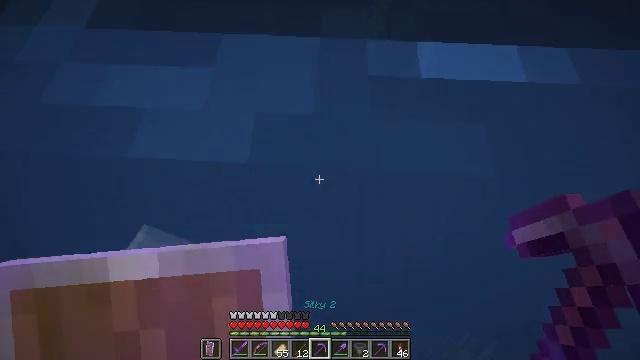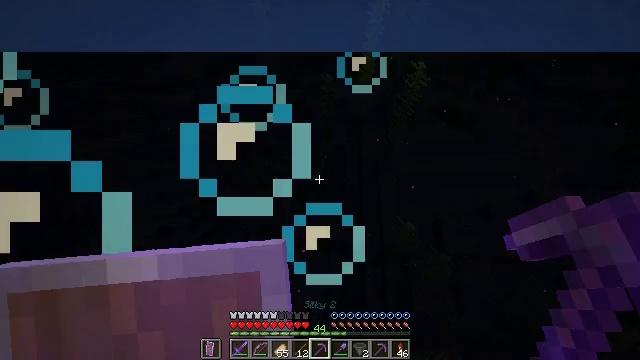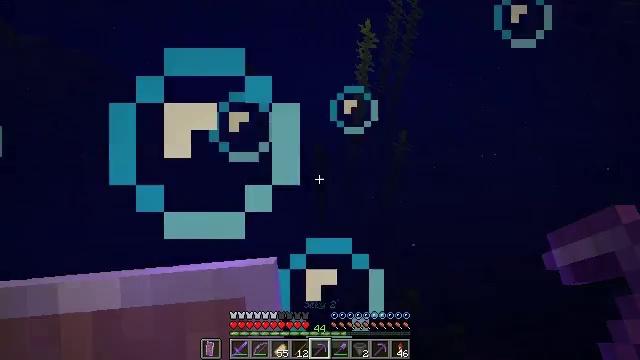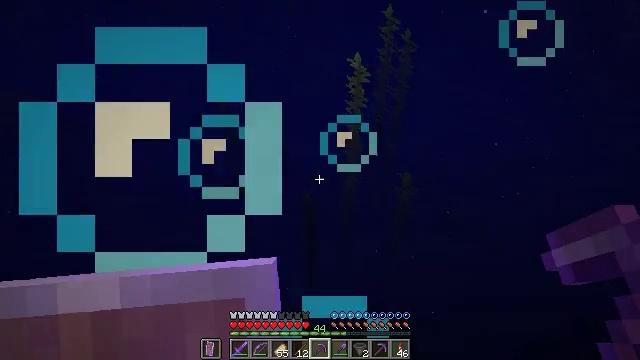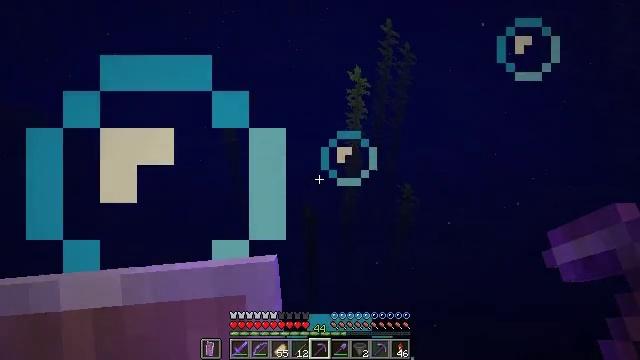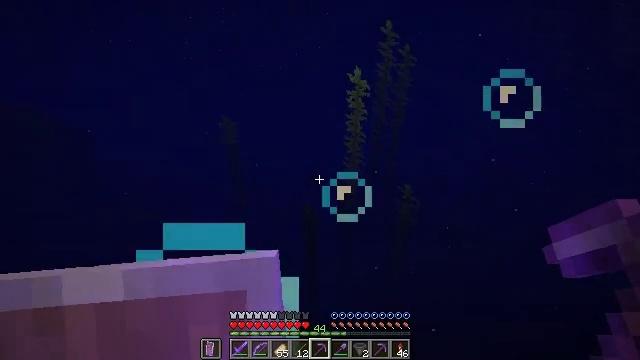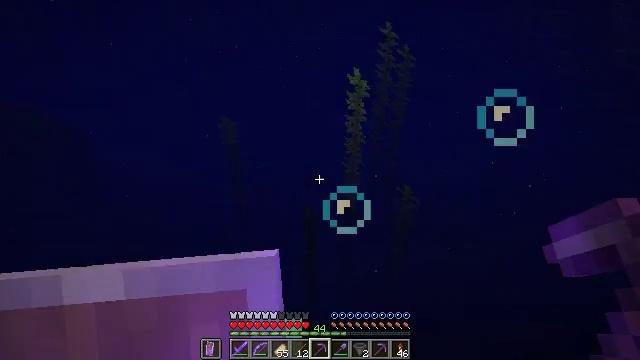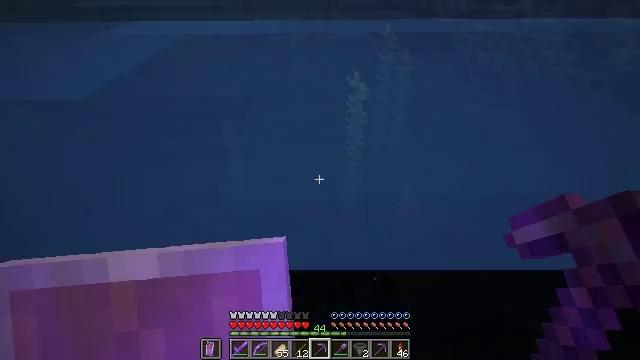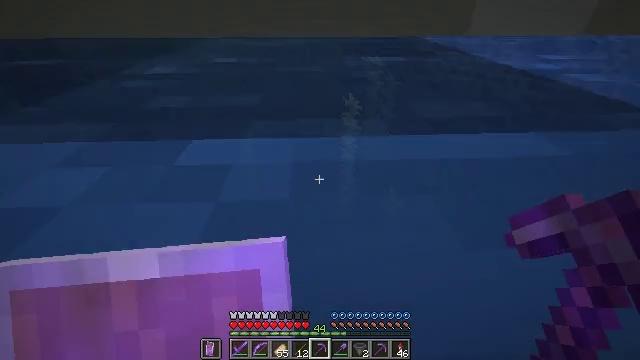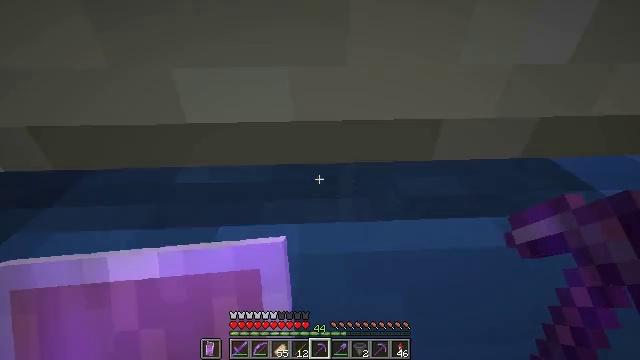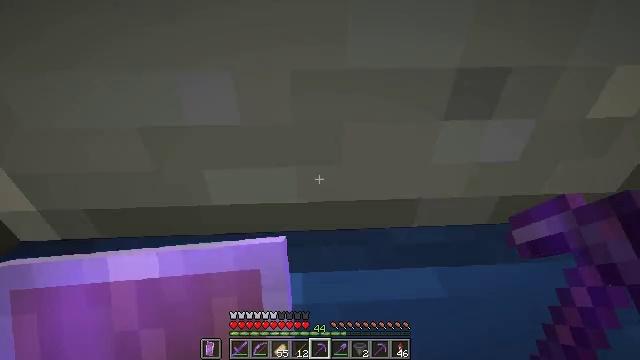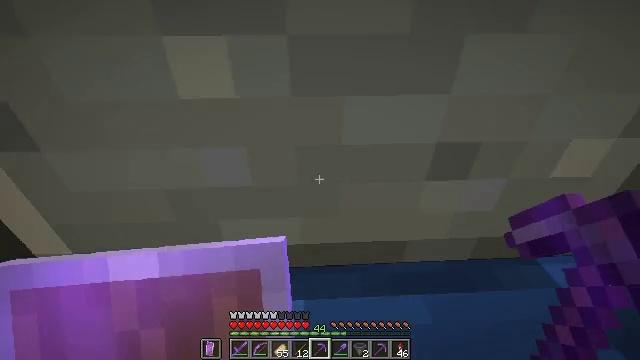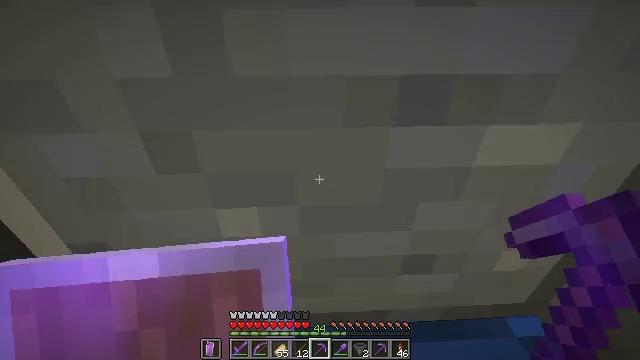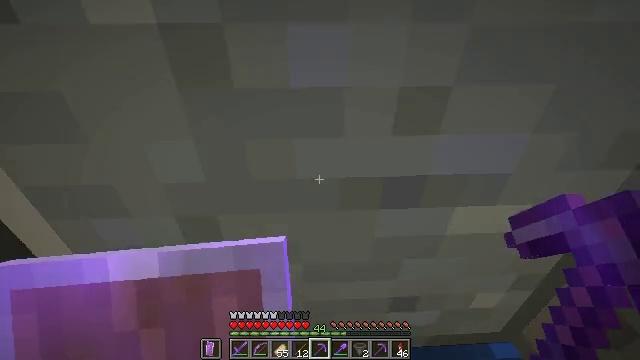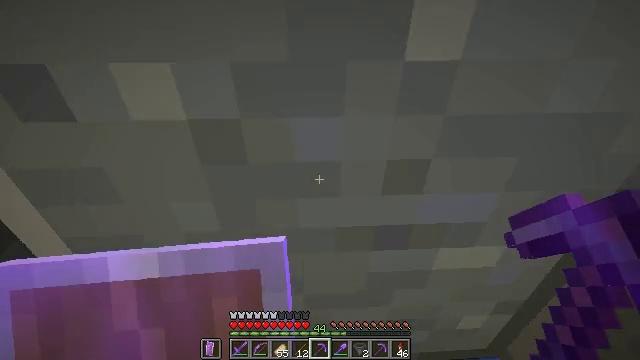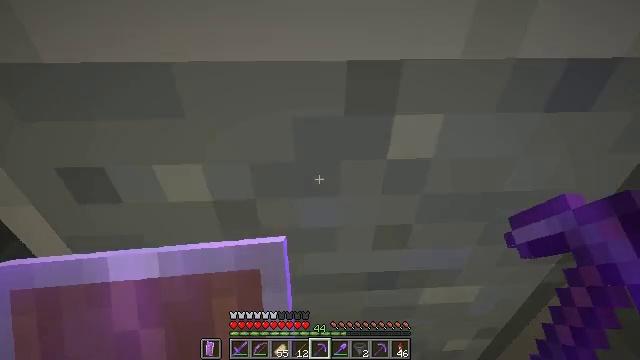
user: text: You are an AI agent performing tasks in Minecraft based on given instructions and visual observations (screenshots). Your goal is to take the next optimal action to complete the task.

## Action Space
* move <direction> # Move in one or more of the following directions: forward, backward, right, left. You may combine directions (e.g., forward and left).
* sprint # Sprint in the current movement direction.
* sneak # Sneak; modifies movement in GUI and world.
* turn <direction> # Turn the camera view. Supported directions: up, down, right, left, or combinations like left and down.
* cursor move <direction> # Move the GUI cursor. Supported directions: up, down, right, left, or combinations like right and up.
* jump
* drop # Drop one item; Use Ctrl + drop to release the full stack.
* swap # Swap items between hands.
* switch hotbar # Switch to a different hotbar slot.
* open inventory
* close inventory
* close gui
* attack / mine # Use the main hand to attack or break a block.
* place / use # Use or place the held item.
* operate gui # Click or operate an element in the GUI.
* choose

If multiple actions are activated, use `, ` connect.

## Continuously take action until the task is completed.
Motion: motion action
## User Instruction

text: Retrieve the polished andesite from the wall.
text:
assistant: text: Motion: turn up, jump
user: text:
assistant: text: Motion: turn right and up, jump
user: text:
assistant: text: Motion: turn right and up, jump
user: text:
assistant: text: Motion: turn up, jump
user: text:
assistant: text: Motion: jump
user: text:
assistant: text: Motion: jump
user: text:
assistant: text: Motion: jump
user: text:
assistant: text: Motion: jump
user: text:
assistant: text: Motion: jump
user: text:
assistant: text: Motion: jump
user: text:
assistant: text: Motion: jump
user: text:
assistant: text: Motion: jump
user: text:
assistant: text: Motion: jump
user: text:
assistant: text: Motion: jump
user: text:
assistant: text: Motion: jump
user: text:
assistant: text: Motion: no_op
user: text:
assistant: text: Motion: no_op
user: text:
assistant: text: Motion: no_op
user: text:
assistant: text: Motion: no_op
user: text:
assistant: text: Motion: no_op
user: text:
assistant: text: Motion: no_op
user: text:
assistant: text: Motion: no_op
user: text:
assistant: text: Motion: no_op
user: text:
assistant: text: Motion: no_op
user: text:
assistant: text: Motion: no_op
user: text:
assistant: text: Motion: no_op
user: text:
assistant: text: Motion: no_op
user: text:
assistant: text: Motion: no_op
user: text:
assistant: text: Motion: no_op
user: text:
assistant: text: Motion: no_op